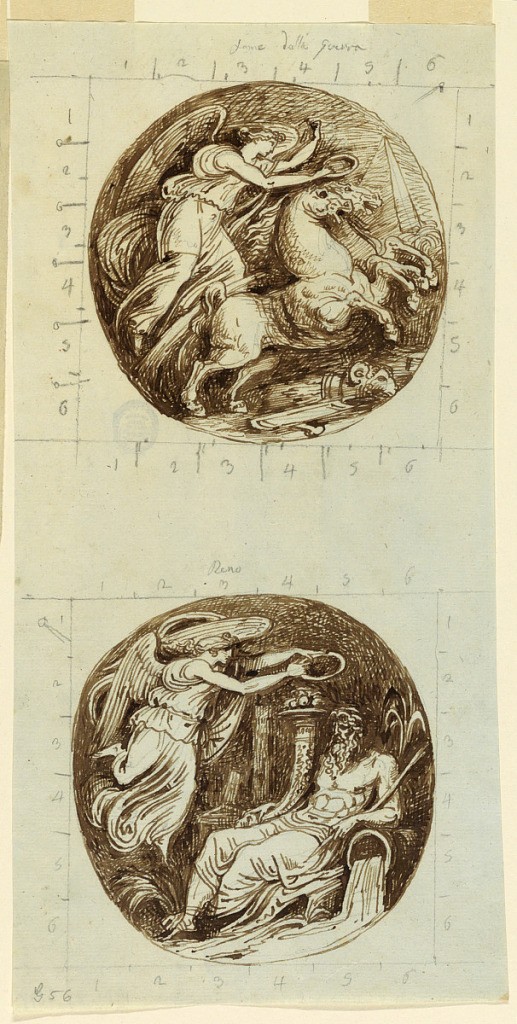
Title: A Winged Victory Riding a Chariot; A Winged Victory Crowning a River God, Reno; two roundels
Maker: Felice Giani, Italian, 1758–1823
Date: ca. 1805
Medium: Pen and black ink, graphite on paper
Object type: Drawing
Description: A victory riding upon a chariot toward right. A triangular pylon is shown in the right background. Bottom: a flying female genius holds a wreath over a stream god. Both designs are framed by squares with sides divided into 6 parts each in graphite. Graphite marks; captions: Reno [a river, formerly tributary of the Po]; fame della guerre